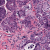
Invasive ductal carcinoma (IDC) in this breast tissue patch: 0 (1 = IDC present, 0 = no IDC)